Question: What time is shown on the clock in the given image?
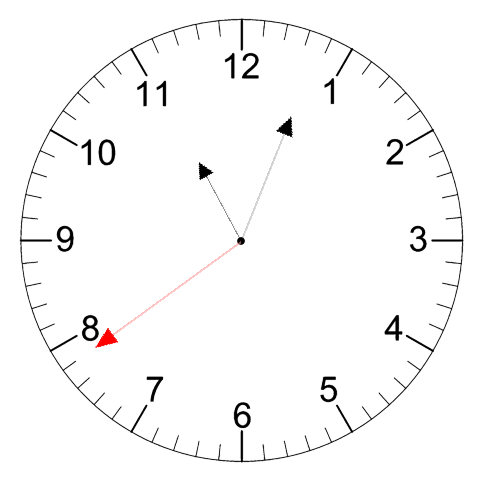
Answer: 11:03:39